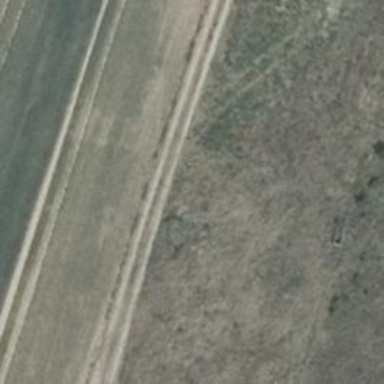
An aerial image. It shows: Hunting stand.